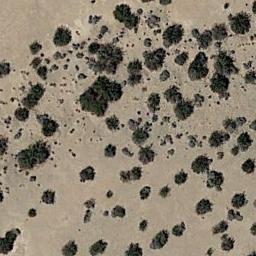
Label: chaparral